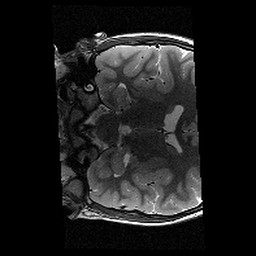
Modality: T2w
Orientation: coronal
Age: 9
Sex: male
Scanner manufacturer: siemens
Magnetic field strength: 3 T
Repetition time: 9.23 s
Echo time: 0.067 s